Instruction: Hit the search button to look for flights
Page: home
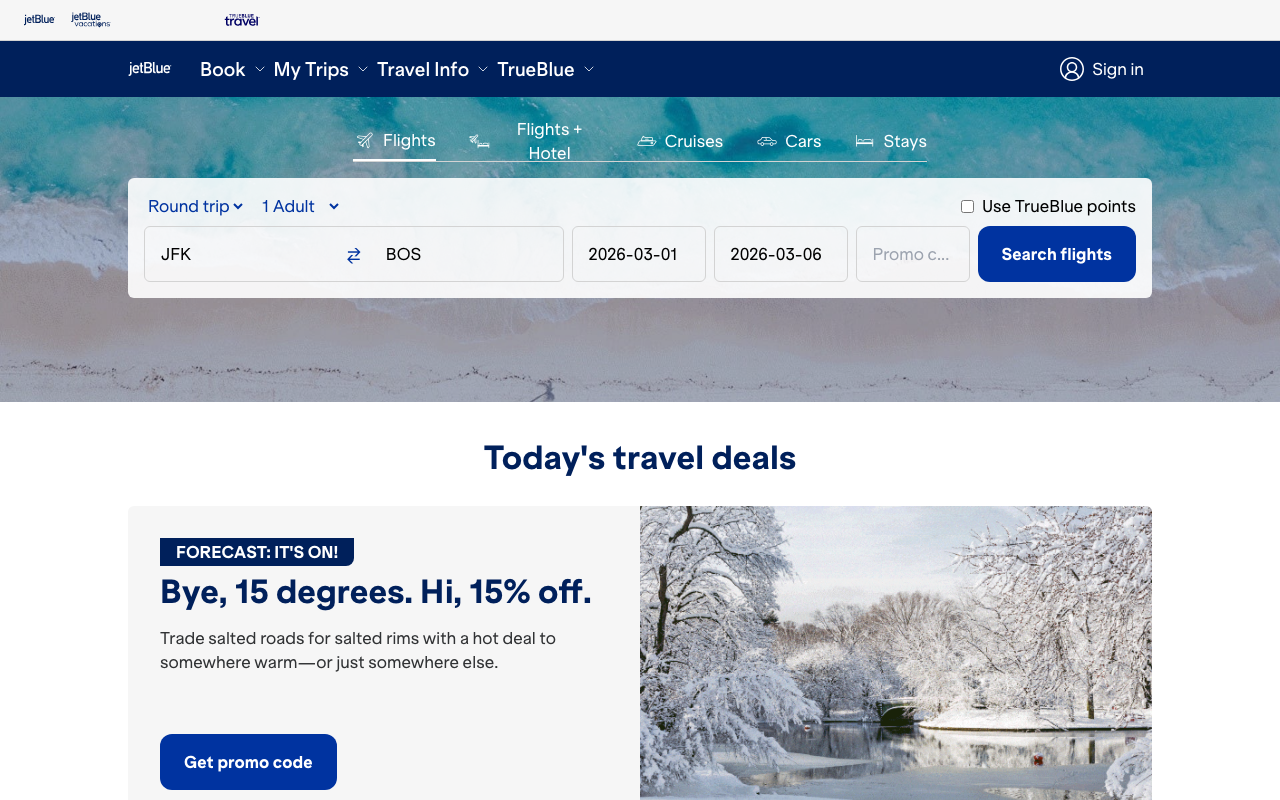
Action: click